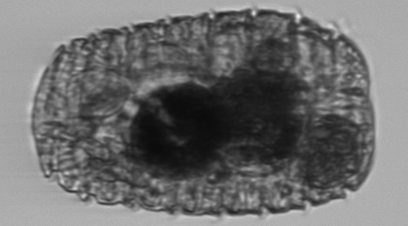
Label: Polykrikos